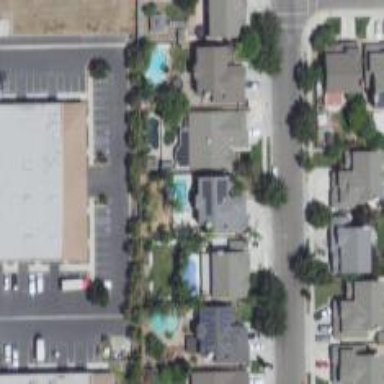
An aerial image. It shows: Outdoor inground swimming pool in leisure land.